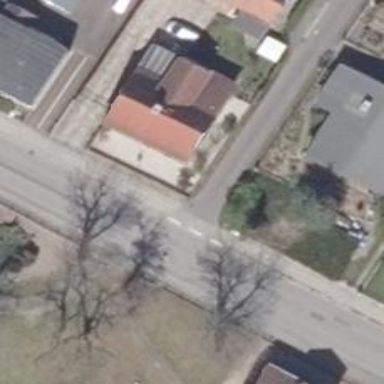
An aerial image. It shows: Secondary road with asphalt surface.